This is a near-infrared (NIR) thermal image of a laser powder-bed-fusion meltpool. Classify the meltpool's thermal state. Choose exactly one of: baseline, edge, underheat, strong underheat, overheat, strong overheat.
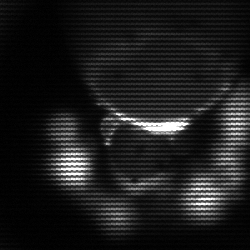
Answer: edge